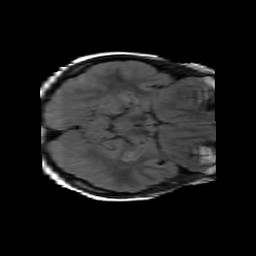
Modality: FLAIR
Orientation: axial
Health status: ill
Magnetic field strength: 3 T